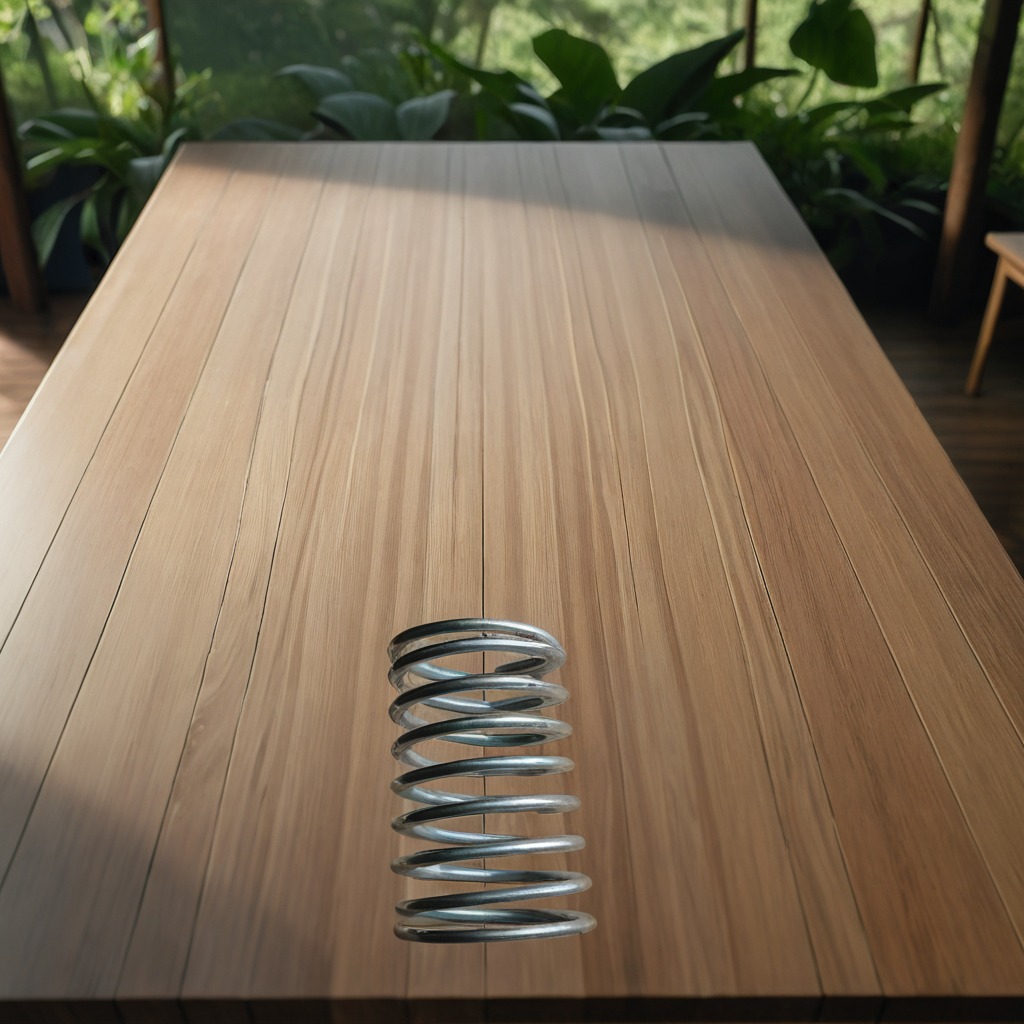
A coiled metal spring is lying on a wooden table inside a jungle field workshop tent.